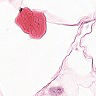
Metastatic tissue present: no